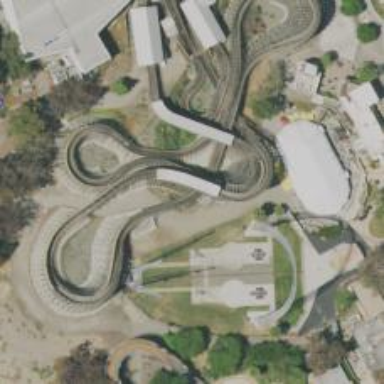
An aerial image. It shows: Thrilling roller coaster attraction.